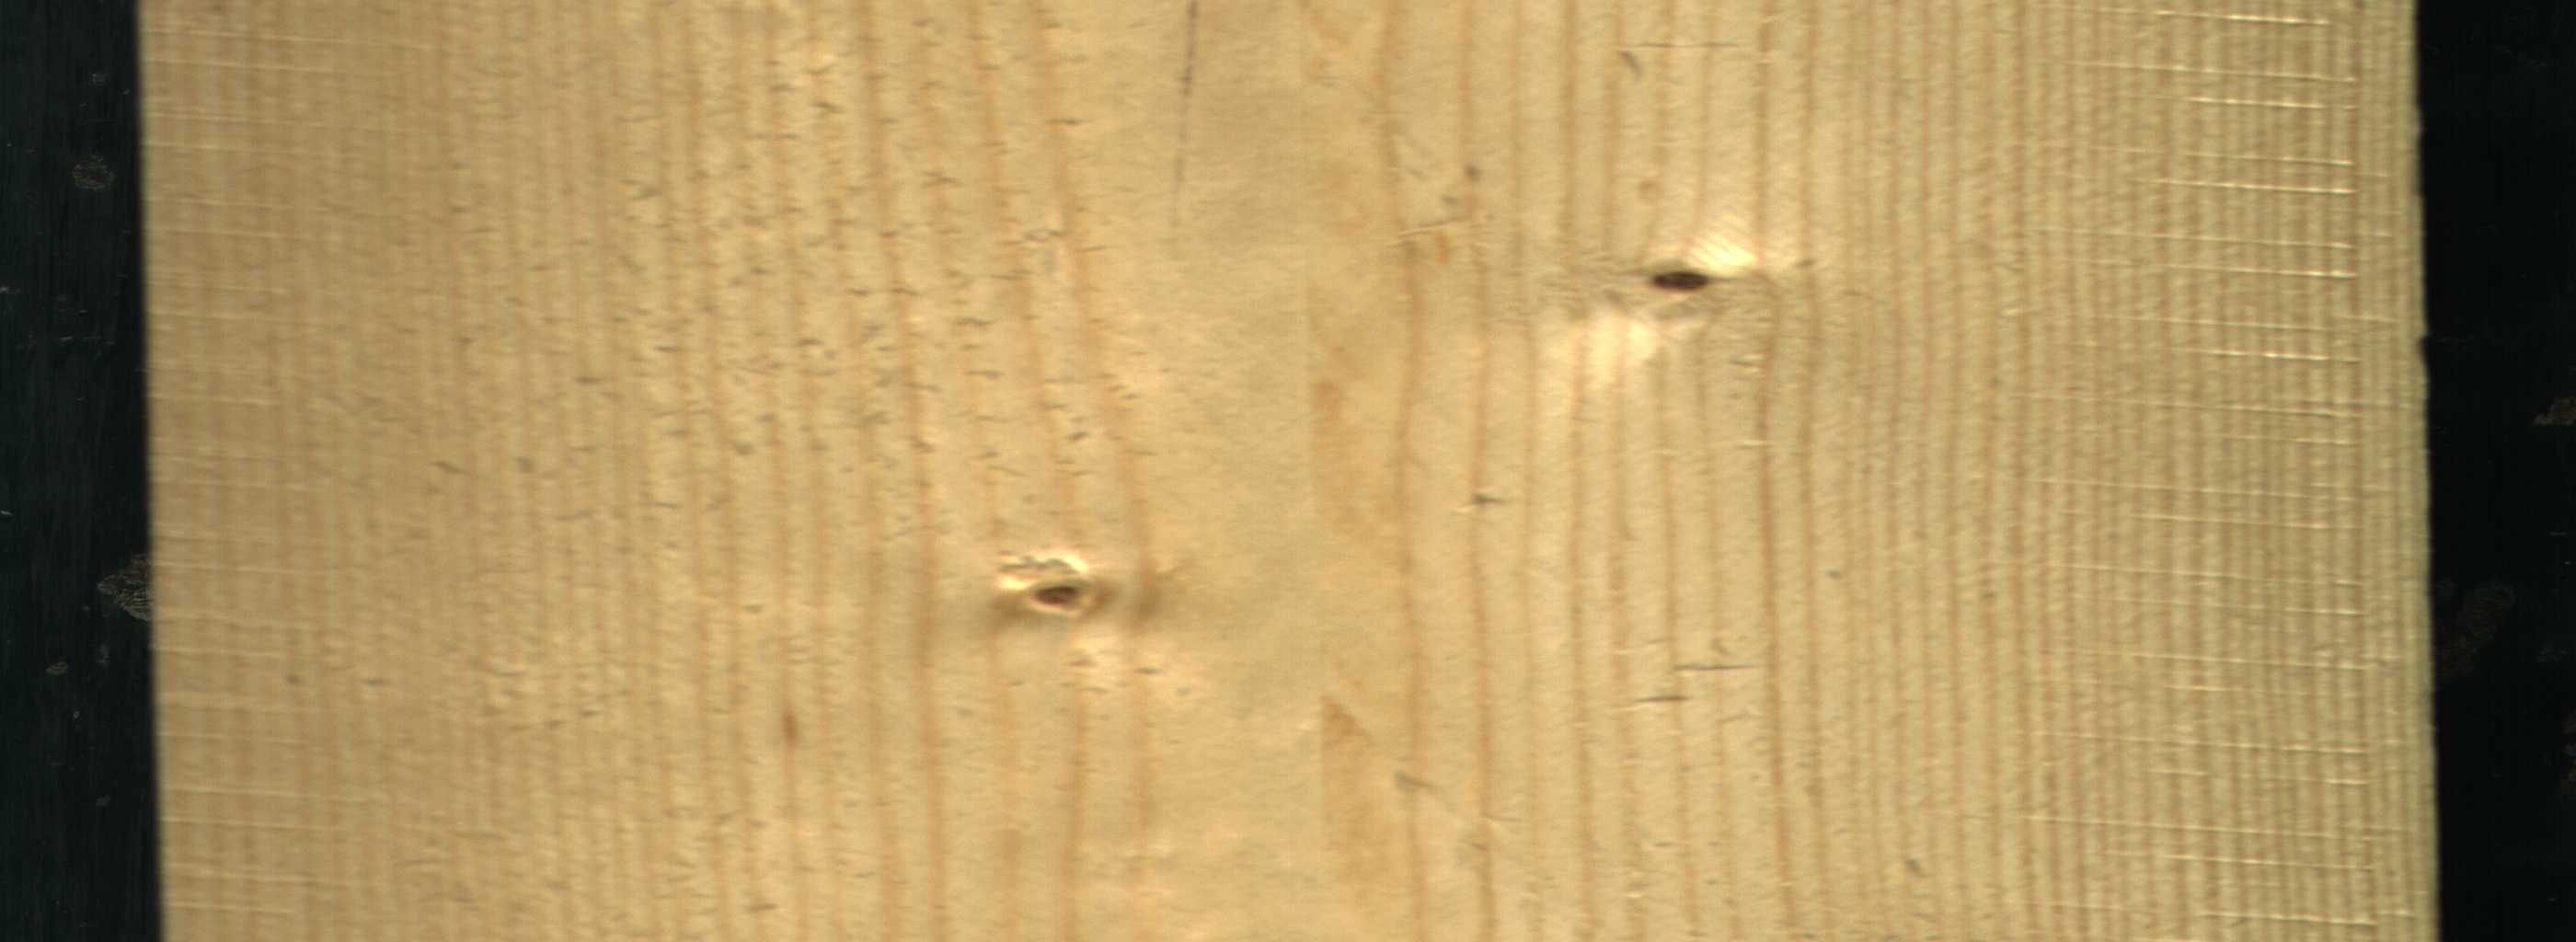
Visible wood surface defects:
Dead_Knot
Live_Knot